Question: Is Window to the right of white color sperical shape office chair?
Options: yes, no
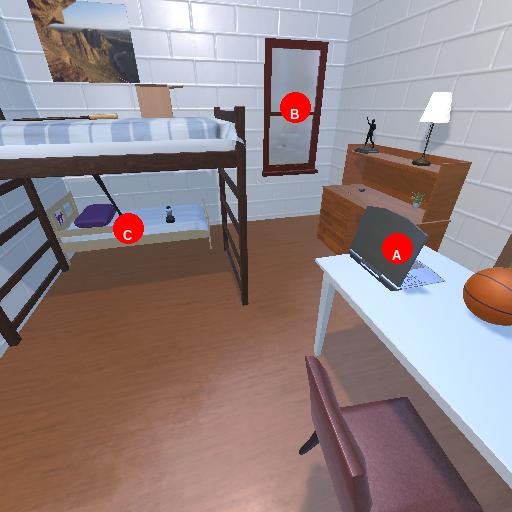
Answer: yes